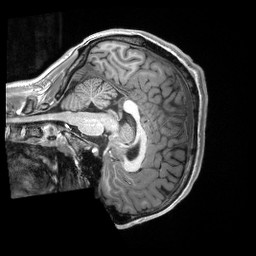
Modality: T1w
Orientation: sagittal
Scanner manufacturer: siemens
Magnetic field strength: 3 T
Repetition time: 2.3 s
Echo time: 0.00298 s